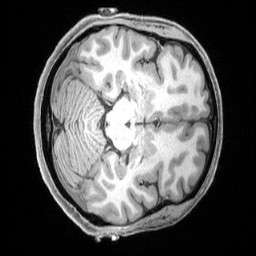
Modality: T1w
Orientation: axial
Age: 35
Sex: female
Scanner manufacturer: siemens
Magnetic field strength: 3 T
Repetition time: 2.4 s
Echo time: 0.00228 s